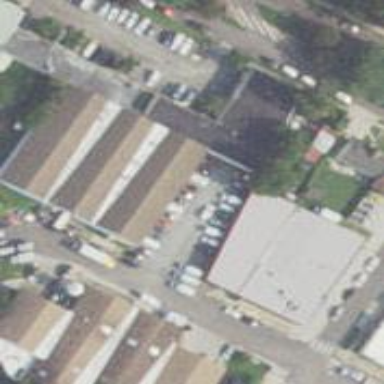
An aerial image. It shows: Industrial area featuring warehouse.